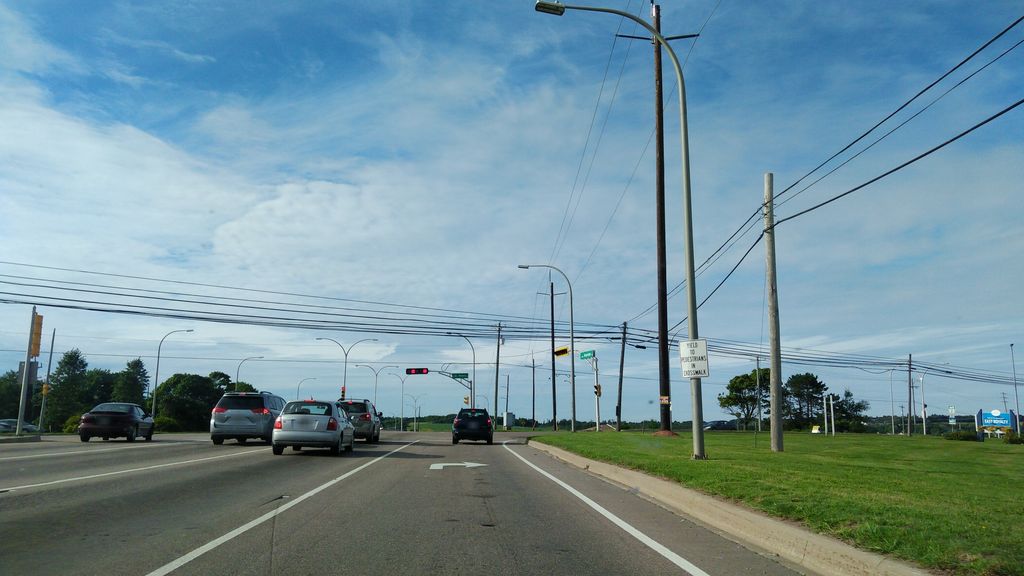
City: charlottetown